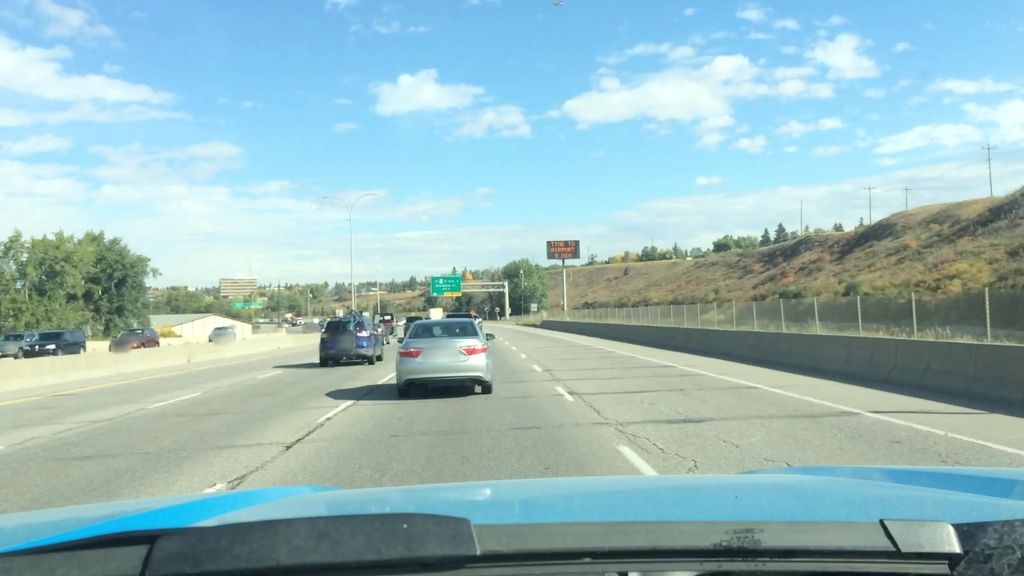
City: calgary